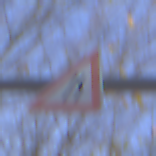
Verkehrszeichen: EinseitigVerengteFahrbahnRechts
Umgebung: Outdoor, Urban
Tageszeit: MorningAfternoon
Wetter: PartlyCloudy
Licht: Natural
Jahreszeit: NotSpecified
Kontrast: MediumContrast